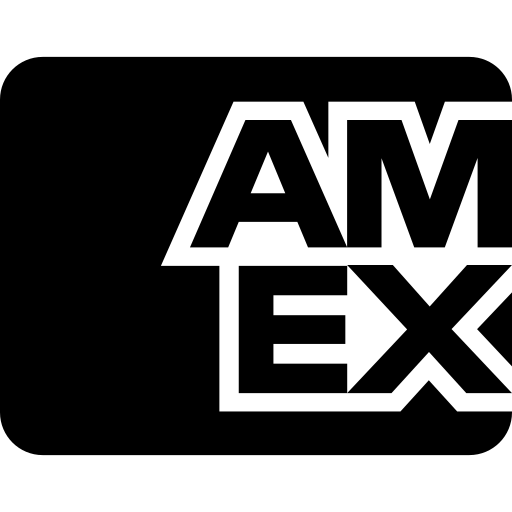
Tags: icon, FontAwesome, fa-icon, brand, cc, amex